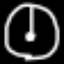
Label: clock